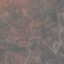
Label: HerbaceousVegetation